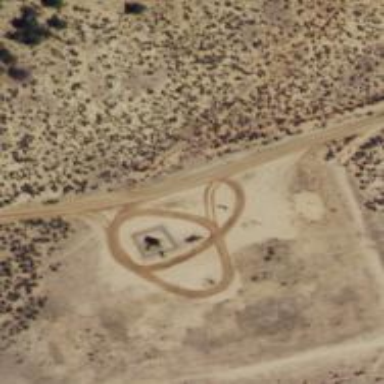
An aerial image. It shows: Storage tank with man-made structure.